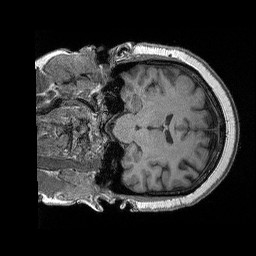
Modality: T1w
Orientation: coronal
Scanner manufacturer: siemens
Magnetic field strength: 3 T
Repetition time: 2.3 s
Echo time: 0.00298 s